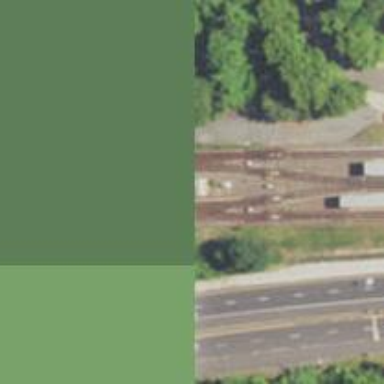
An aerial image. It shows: Railway crossing.